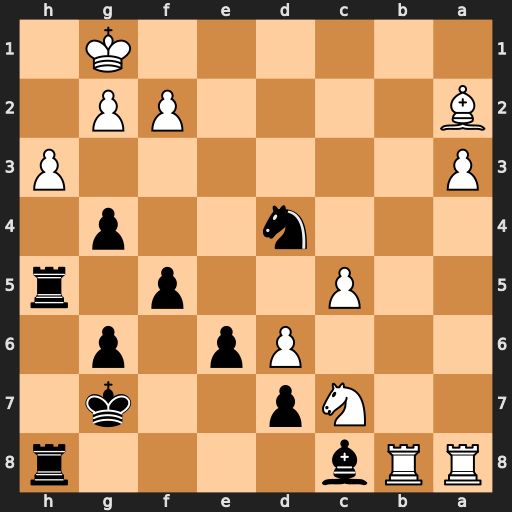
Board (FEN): RRb4r/2Np2k1/3Pp1p1/2P2p1r/3n2p1/P6P/B4PP1/6K1
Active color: b
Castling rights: -
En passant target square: -
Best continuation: gxh3 Nxe6+ dxe6